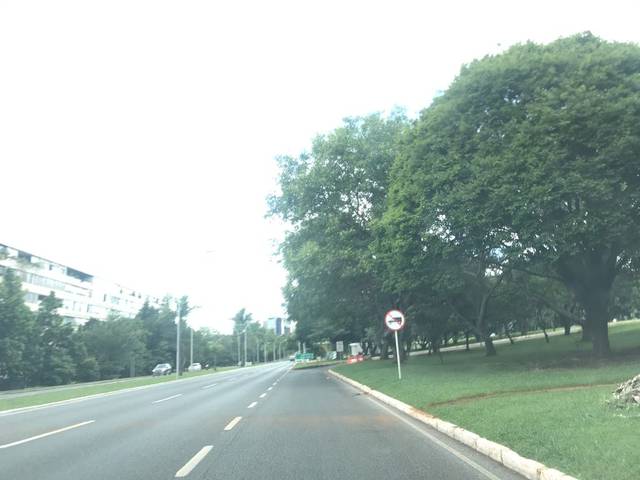
Region: Brazil
Coordinates: -15.778, -47.88